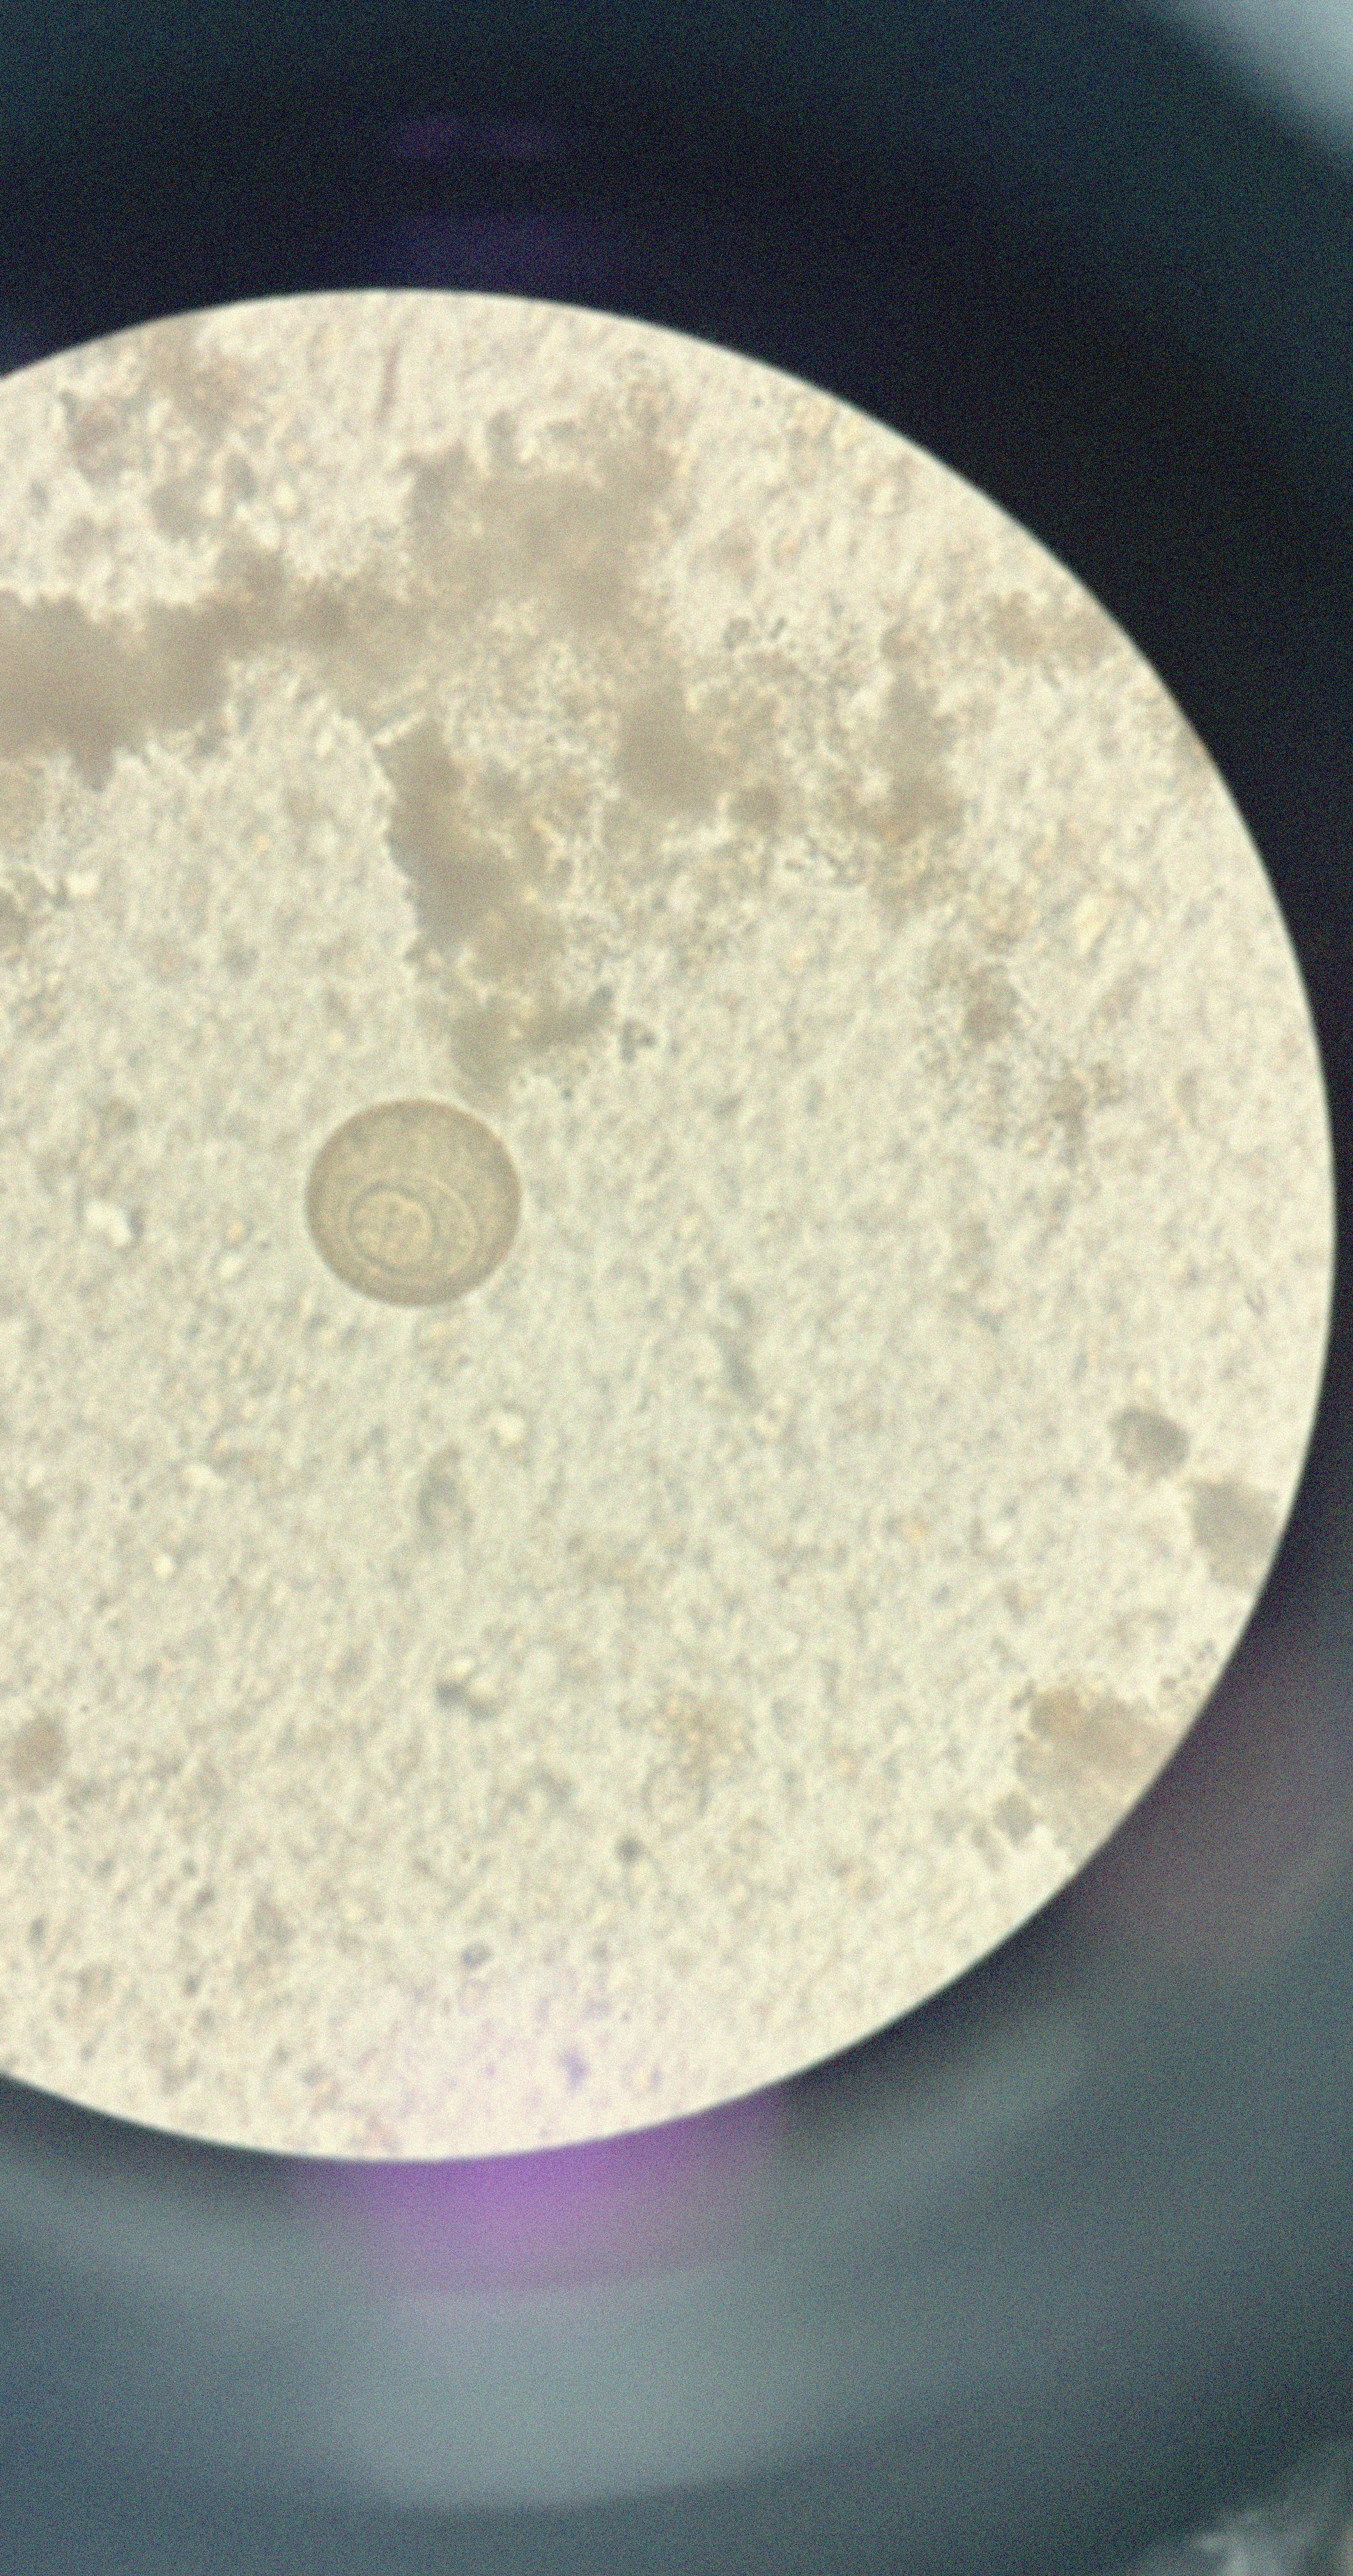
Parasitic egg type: Hymenolepis diminuta